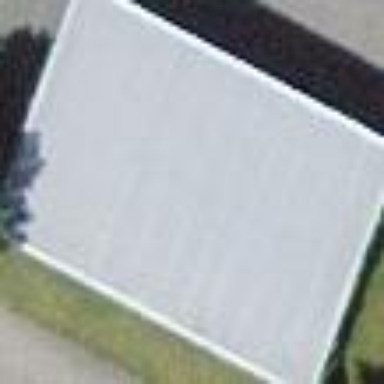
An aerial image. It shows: View of roof of building.